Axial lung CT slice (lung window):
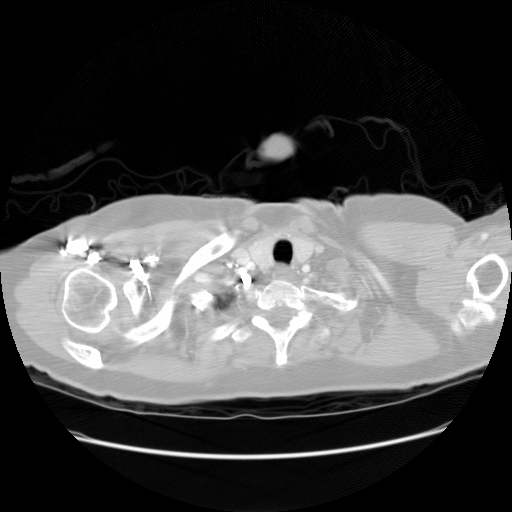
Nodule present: no